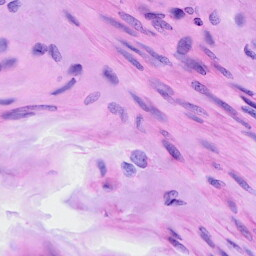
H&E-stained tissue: Ovarian